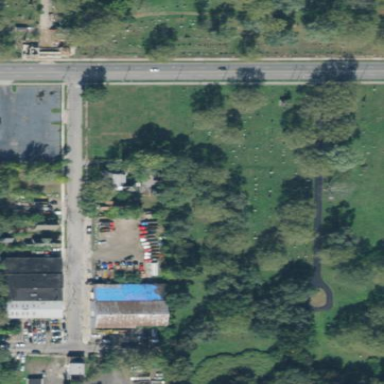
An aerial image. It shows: Cemetery.